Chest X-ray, PA view. Patient: 58 years old, sex F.
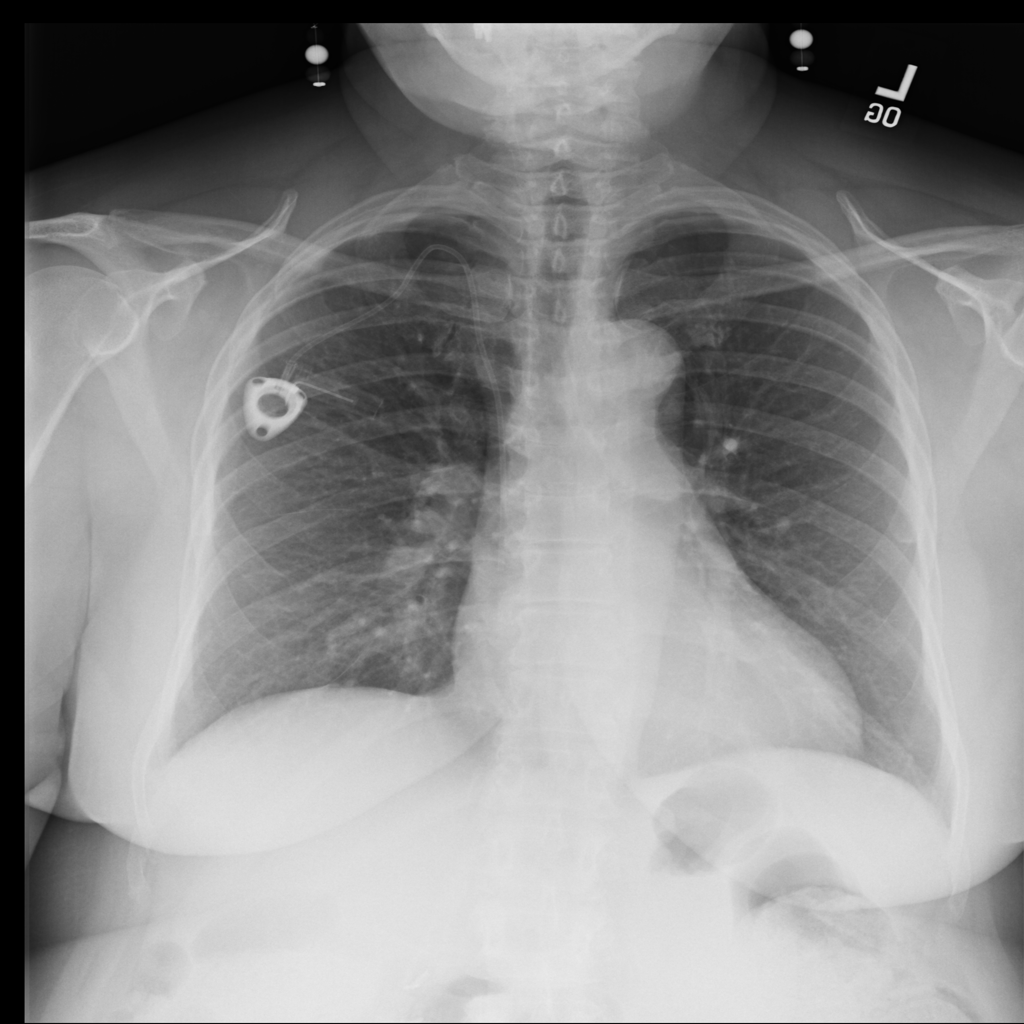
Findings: No Finding